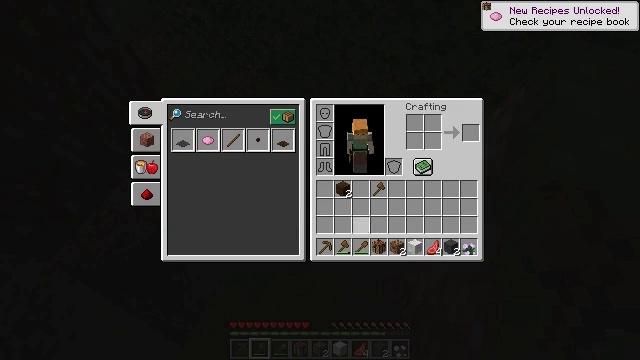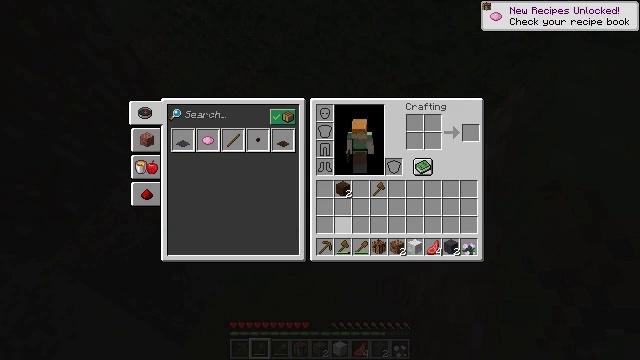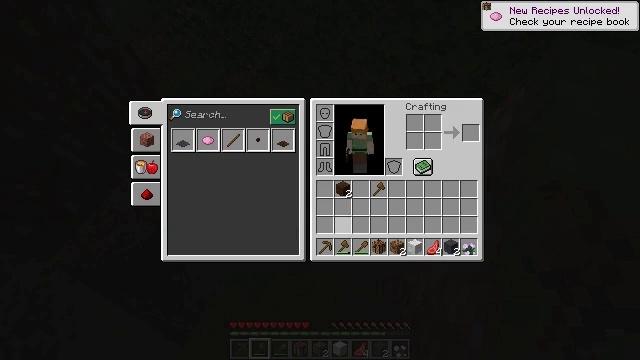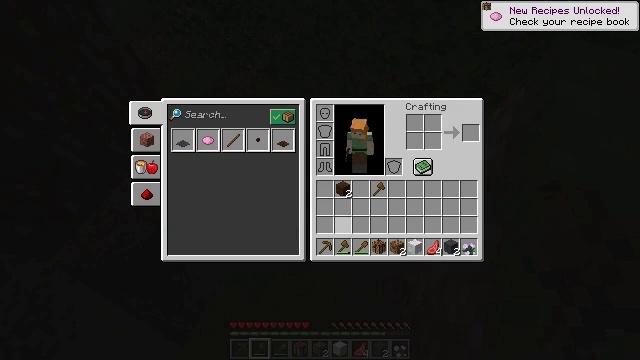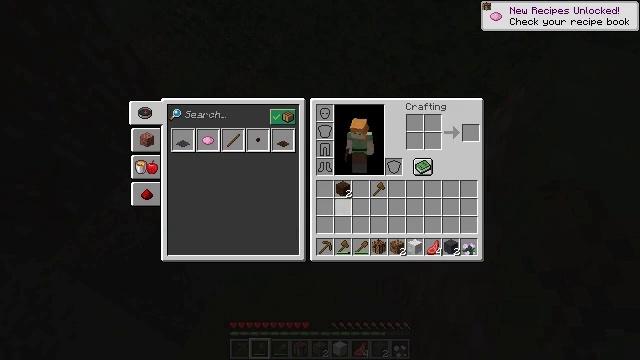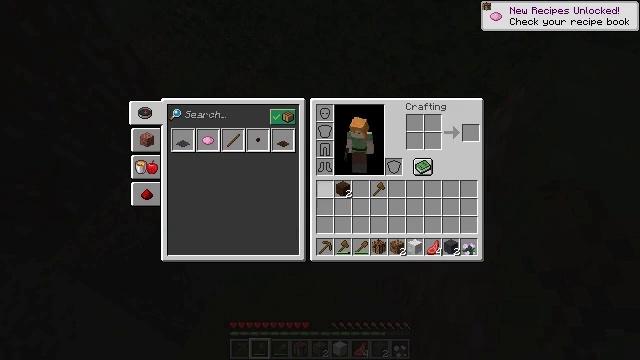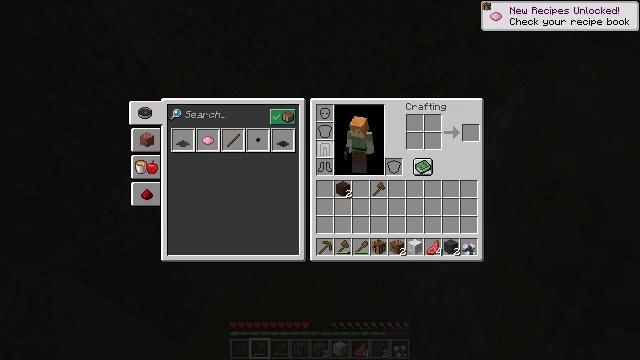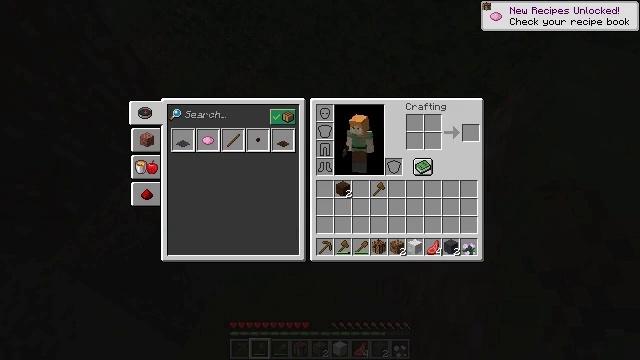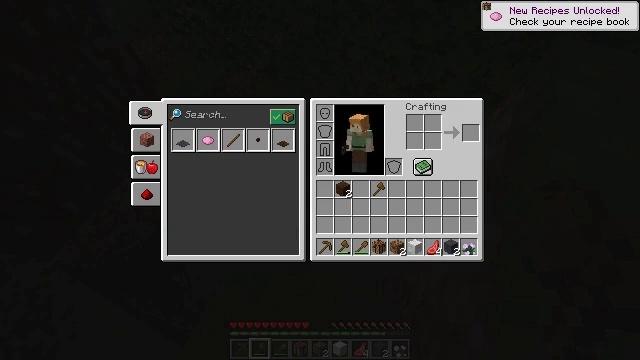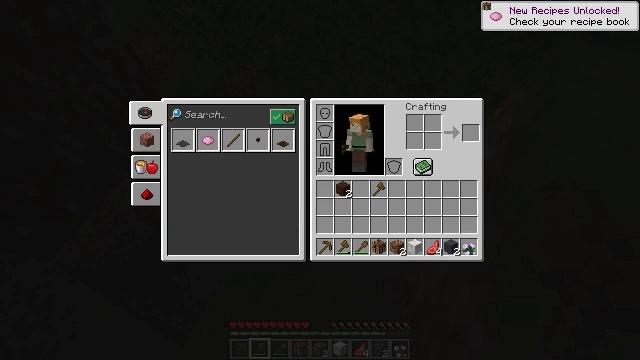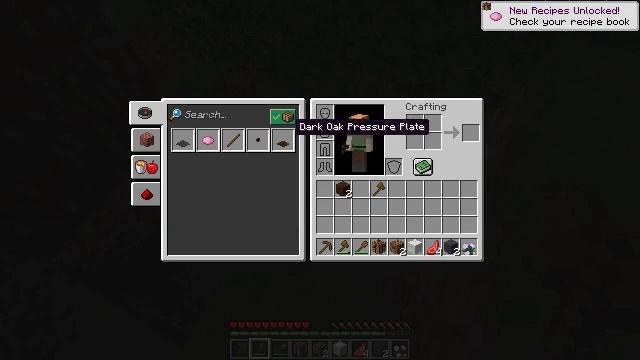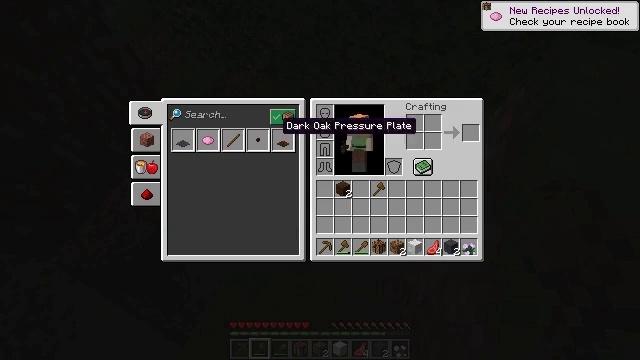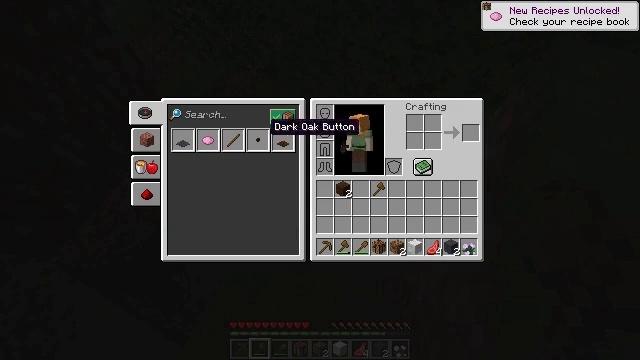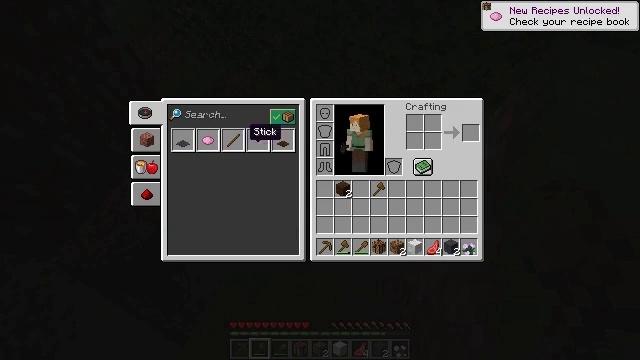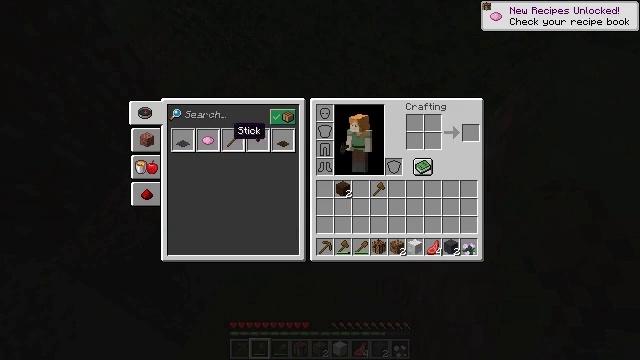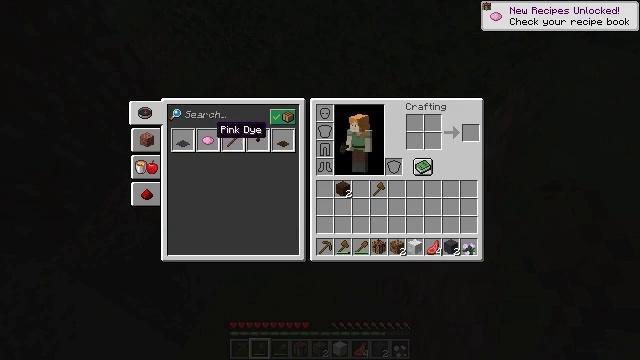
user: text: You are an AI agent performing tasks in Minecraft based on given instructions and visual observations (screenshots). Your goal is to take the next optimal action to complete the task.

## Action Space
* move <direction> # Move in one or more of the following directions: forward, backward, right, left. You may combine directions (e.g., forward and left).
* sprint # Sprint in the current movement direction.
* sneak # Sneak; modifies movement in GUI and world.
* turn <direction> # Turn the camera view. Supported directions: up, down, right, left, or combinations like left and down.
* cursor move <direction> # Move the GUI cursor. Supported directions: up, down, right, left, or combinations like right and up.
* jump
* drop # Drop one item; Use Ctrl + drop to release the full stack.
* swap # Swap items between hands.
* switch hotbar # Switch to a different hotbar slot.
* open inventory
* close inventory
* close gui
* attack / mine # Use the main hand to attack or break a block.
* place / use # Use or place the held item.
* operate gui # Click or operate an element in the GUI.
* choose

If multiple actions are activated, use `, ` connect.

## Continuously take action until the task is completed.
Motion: motion action
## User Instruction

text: Obtain pink dye using red and white dye.
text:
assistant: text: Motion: cursor move left
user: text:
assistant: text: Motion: no_op
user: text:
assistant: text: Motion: no_op
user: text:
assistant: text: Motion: cursor move up
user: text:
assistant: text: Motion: cursor move up
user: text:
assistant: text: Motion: cursor move left and up
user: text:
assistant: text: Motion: cursor move left and up
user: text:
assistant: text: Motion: cursor move left
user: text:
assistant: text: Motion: no_op
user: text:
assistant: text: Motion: cursor move left
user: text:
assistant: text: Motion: cursor move left
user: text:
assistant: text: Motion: cursor move left
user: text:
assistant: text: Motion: cursor move left
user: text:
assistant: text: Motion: cursor move left
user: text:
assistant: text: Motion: cursor move left
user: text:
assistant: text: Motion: no_op
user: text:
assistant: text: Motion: no_op
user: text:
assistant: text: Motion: no_op
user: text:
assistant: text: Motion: no_op
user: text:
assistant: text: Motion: no_op
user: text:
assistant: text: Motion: no_op
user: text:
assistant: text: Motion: no_op
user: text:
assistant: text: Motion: no_op
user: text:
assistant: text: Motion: no_op
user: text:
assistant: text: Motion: no_op
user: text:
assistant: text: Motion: cursor move up
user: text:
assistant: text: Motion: cursor move up
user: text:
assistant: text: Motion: no_op
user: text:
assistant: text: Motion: no_op
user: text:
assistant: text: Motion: no_op